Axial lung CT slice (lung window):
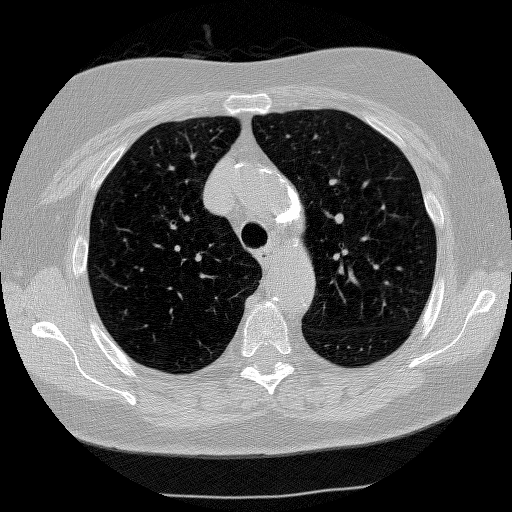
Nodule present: no